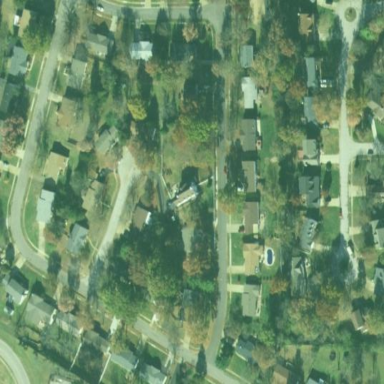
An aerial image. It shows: Residential area consisting of single-family homes.